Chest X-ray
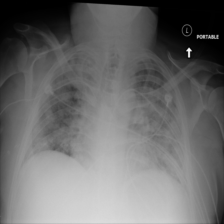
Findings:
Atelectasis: negative
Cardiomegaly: negative
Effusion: negative
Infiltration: positive
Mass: negative
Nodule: negative
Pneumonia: negative
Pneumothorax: negative
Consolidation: negative
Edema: negative
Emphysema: negative
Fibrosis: negative
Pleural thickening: negative
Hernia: negative